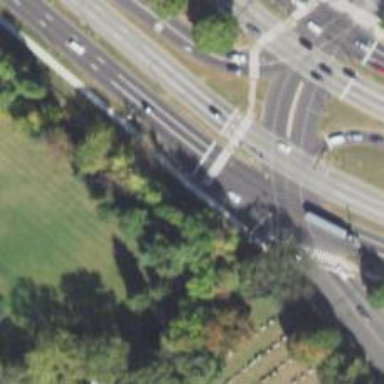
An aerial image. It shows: Asphalt trunk highway.